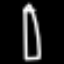
Label: pencil